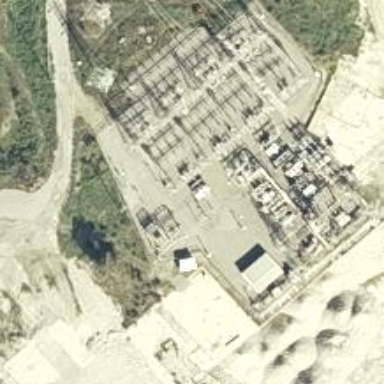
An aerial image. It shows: Switch for power supply.